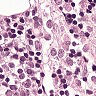
Metastatic tissue present: no